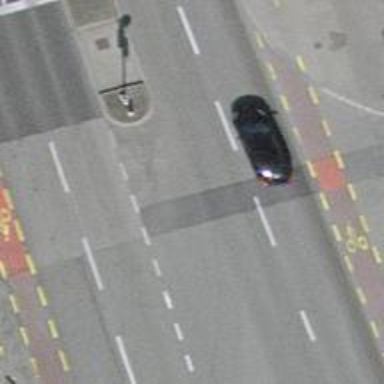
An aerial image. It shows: Primary highway with asphalt surface and designated lane for cyclists.